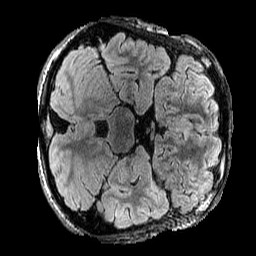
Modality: FLAIR
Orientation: axial
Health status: ill
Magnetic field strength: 3 T